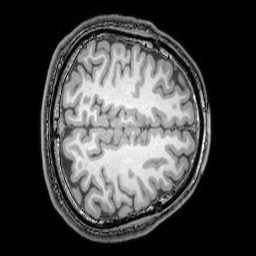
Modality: T1w
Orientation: axial
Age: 22
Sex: male
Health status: healthy
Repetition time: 0.081 s
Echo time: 0.037 s